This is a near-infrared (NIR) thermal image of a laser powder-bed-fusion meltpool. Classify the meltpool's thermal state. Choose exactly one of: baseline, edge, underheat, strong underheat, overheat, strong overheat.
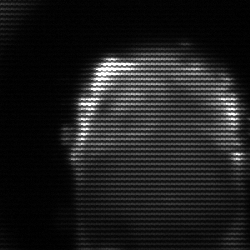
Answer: baseline